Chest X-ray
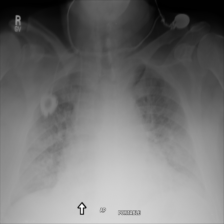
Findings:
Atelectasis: negative
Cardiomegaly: negative
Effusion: negative
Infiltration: negative
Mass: negative
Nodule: negative
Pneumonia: negative
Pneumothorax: negative
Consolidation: negative
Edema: negative
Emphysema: negative
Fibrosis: negative
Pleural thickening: negative
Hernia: negative